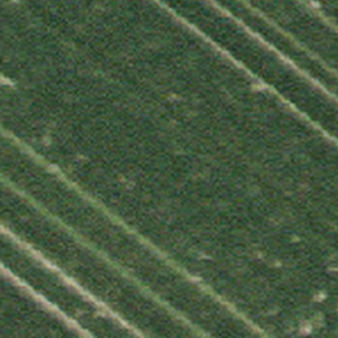
Label: other